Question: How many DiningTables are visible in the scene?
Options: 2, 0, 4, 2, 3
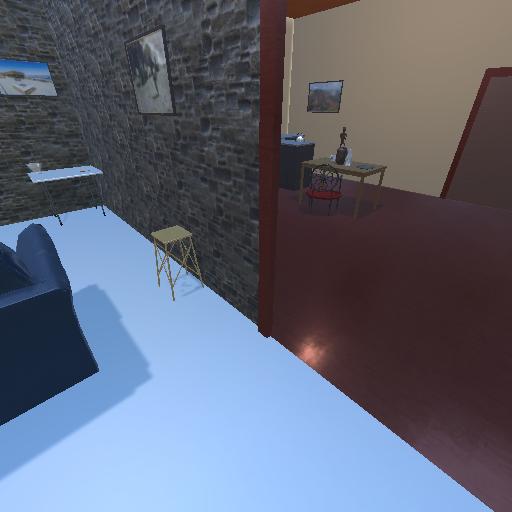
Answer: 2